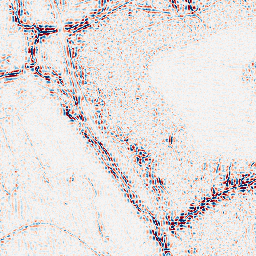
Category: wavelet
Decomposition family: wavelet_dwt
Decomposition parameters: wavelet: db8
level: 2
Upsampling method: bspline
Upsampling parameters: scale: 4
Upsampling scale: 4